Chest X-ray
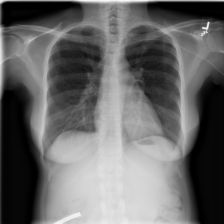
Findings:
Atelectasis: negative
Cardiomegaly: negative
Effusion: negative
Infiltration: negative
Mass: negative
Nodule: negative
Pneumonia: negative
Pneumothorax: negative
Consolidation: negative
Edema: negative
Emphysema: negative
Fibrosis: negative
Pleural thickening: negative
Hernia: negative